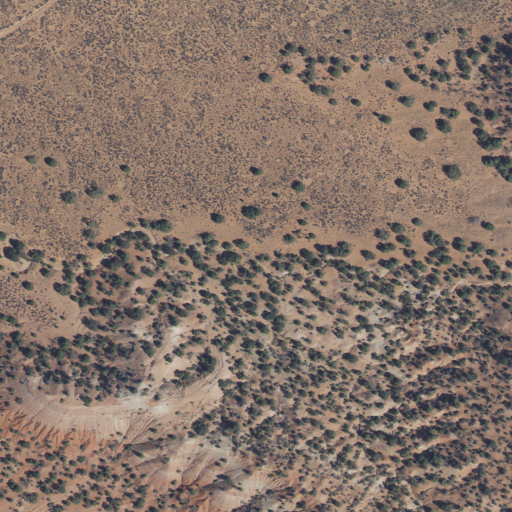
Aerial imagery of mountain in Utah named Lower Slickrock containing only shrub